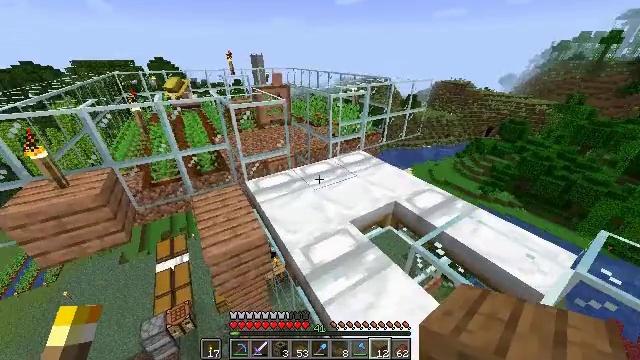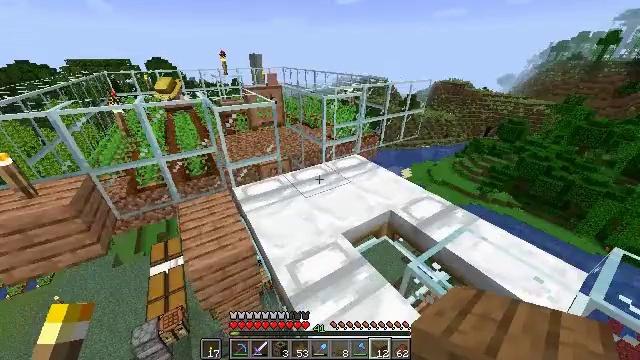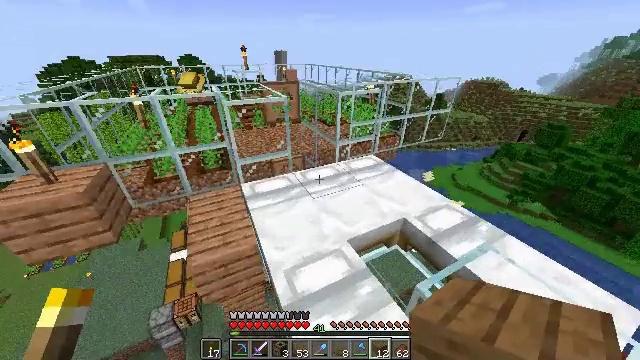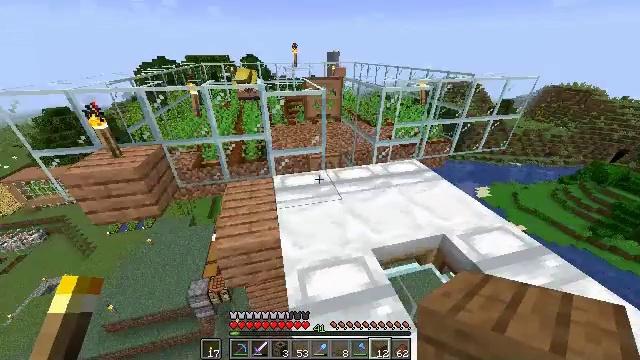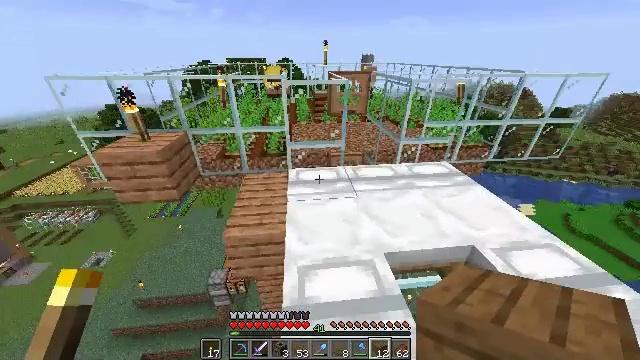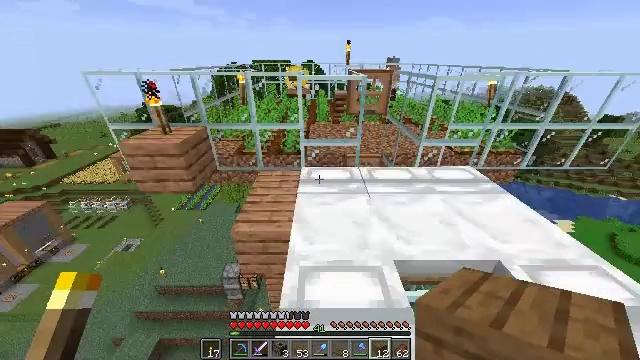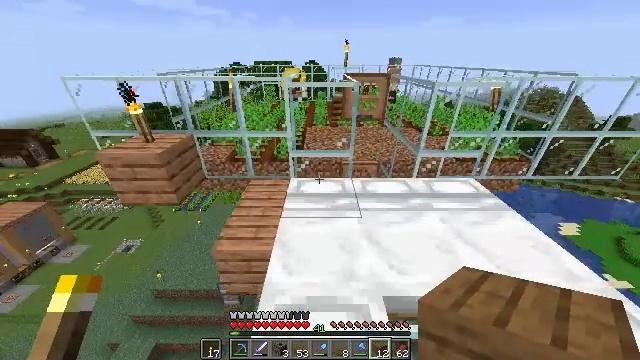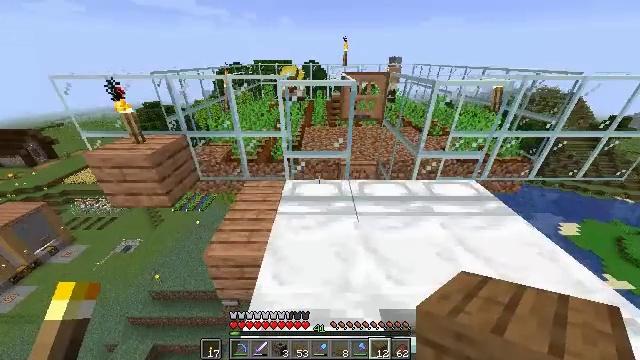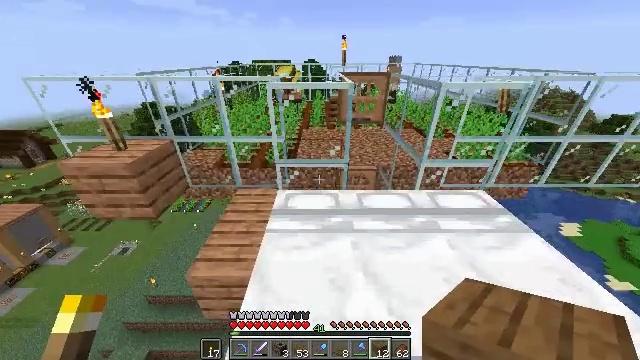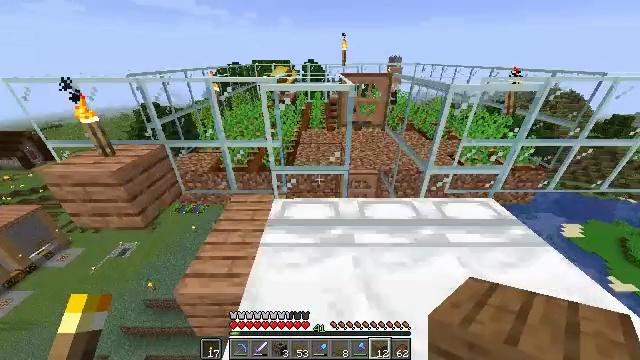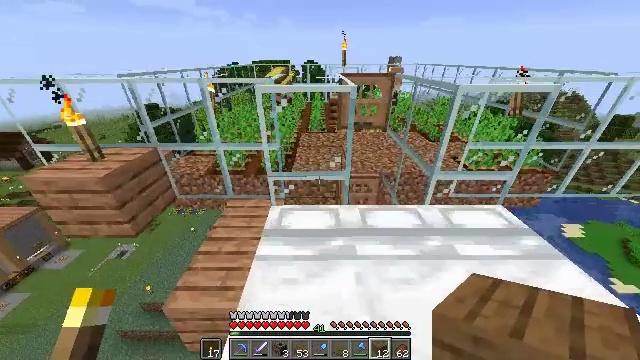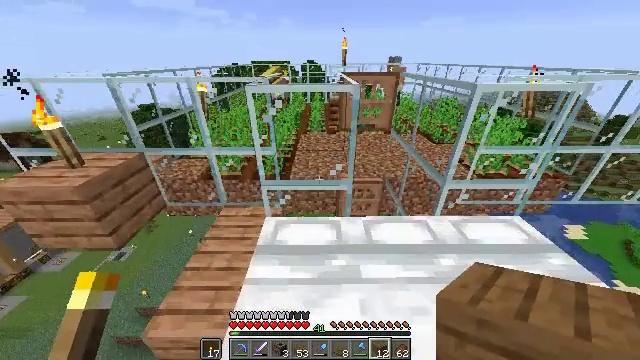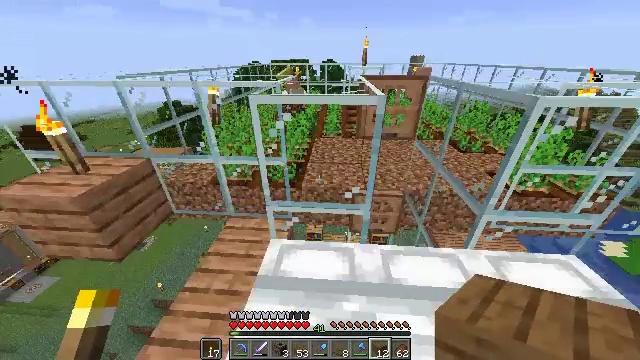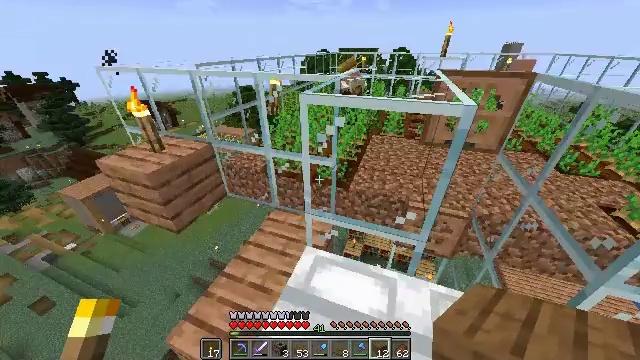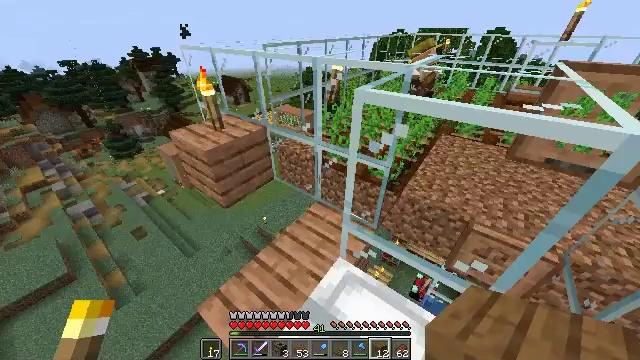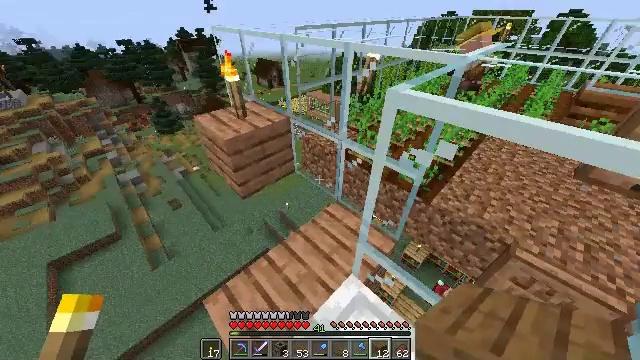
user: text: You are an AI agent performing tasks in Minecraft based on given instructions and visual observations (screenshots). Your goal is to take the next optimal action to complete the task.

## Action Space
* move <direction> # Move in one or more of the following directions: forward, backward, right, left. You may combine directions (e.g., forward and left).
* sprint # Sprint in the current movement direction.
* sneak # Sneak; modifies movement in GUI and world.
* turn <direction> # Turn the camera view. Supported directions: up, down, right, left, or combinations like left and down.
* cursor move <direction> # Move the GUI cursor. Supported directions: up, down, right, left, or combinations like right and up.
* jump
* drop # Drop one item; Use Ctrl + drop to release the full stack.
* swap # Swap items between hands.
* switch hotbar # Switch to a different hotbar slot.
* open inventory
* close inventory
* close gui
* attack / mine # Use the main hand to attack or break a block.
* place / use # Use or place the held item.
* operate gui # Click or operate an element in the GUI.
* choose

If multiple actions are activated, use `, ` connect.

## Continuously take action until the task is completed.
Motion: motion action
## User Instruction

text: Assemble a minecart with iron ingots at the crafting table.
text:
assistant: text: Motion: move forward and move right
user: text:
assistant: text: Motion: move forward and move right, turn left
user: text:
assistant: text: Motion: move forward and move right, turn left
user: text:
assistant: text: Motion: move forward and move right, sprint, turn left
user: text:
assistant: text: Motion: move forward, sprint, turn left
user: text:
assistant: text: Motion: move forward, sprint
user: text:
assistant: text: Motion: move forward, sprint
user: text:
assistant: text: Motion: move forward
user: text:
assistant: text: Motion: move forward, sprint
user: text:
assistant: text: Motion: move forward, sprint
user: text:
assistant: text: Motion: move forward, sprint
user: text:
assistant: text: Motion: move forward, sprint, turn left
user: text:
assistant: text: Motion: move forward, turn left and down
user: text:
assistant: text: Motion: move forward, turn left and down
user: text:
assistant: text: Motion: move forward, turn left and down
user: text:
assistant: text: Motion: move forward, turn left and down
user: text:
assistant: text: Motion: move forward, turn down
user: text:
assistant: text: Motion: move forward, turn right and down
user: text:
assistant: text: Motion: move forward, sprint, turn right and down
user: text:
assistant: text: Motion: move forward, sprint, turn right and down
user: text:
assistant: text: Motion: move forward, sprint, turn right and down
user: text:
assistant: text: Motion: move forward, sprint, turn right and down
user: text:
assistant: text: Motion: move forward, turn right and down
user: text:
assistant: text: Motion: move forward
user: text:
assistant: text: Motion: move forward and move right, turn left and down
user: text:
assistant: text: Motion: move forward and move right, turn left
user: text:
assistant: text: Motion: move forward and move right, turn left
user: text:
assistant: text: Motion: turn left
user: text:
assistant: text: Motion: turn left
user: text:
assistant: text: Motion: move forward, turn left